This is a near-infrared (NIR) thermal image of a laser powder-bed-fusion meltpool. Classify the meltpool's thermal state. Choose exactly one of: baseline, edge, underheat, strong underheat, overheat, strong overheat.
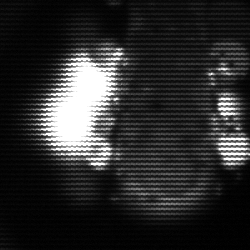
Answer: strong underheat